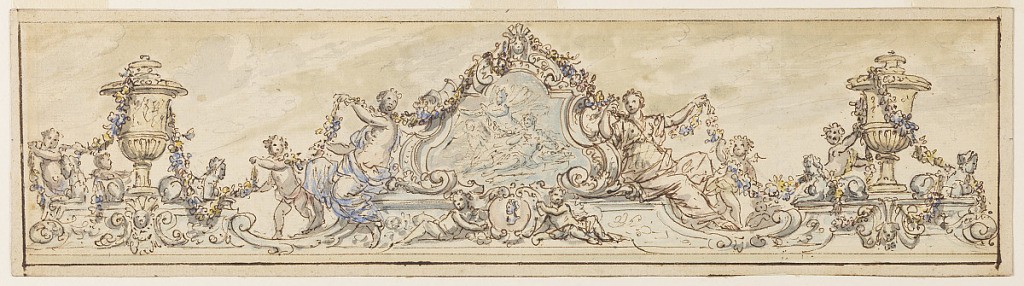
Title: Design for a painted frieze
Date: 1700-1750
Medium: Pen and ink, brush and blue, yellow, and pink wash on paper
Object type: Drawing
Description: Scheme of a crest. A crest with Cupid and Psyche on a pedestal in the center and flanked by two seated female figures. Urns on pedestals rise between sphinxes. Garlands connect the motifs grasped by putti.